Question: Does anyone know why the properties file is not found when bundled into a '.jar'?
The '.jar' runs but encounters a runtime exception when trying to load a 'String'.
Stacktrace when executing: 'Messages.getString("ui.frameTitle")' ..
'''
Caused by: java.util.MissingResourceException:
Can't find bundle for base name com.justc0de.tools.messages, locale en_US
at java.util.ResourceBundle.throwMissingResourceException(ResourceBundle.java:1525)
'''
Project directory setup:

This is my class for retrieving strings from the 'properties' file, and 'Messages.java' lives inside 'src/main/java/':
'''
package com.justc0de.tools;
import java.util.MissingResourceException;
import java.util.ResourceBundle;
public class Messages {
private static final String BUNDLE_NAME = "com.justc0de.tools.messages"; //$NON-NLS-1$
private static final ResourceBundle RESOURCE_BUNDLE = ResourceBundle.getBundle(BUNDLE_NAME);
private Messages() {
}
public static String getString(String key) {
try {
return RESOURCE_BUNDLE.getString(key);
} catch (MissingResourceException e) {
return '!' + key + '!';
}
}
}
'''
This is my 'POM.xml' ..
'''
<project
xmlns="http://maven.apache.org/POM/4.0.0"
xmlns:xsi="http://www.w3.org/2001/XMLSchema-instance"
xsi:schemaLocation="http://maven.apache.org/POM/4.0.0 http://maven.apache.org/xsd/maven-4.0.0.xsd">
<modelVersion>4.0.0</modelVersion>
<groupId>app</groupId>
<artifactId>app</artifactId>
<version>0.1</version>
<name>app</name>
<description>app_packaged</description>
<packaging>jar</packaging>
<properties>
<project.build.sourceEncoding>UTF-8</project.build.sourceEncoding>
</properties>
<build>
<sourceDirectory>src</sourceDirectory>
<resources>
<resource>
<directory>src</directory>
<excludes>
<exclude>**/*.java</exclude>
</excludes>
</resource>
</resources>
<plugins>
<plugin>
<artifactId>maven-assembly-plugin</artifactId>
<version>2.4</version>
<configuration>
<descriptors>
<descriptor>src/assembly/assembly.xml</descriptor>
</descriptors>
</configuration>
<executions>
<execution>
<id>make-assembly</id> <!-- this is used for inheritance merges -->
<phase>verify</phase> <!-- bind to the verify phase, to execute after package phase -->
<goals>
<goal>single</goal>
</goals>
</execution>
</executions>
</plugin>
<plugin>
<groupId>org.codehaus.mojo</groupId>
<artifactId>appassembler-maven-plugin</artifactId>
<version>1.7</version>
<configuration>
<programs>
<program>
<mainClass>com.justc0de.game.Main</mainClass>
<id>thegame</id>
</program>
</programs>
<repositoryName>lib</repositoryName>
<repositoryLayout>flat</repositoryLayout>
<assembleDirectory>${project.build.directory}/${project.artifactId}</assembleDirectory>
</configuration>
<executions>
<execution>
<id>prepare-assembly</id> <!-- this is used for inheritance merges -->
<phase>package</phase> <!-- bind to the package phase -->
<goals>
<goal>assemble</goal>
</goals>
</execution>
</executions>
</plugin>
</plugins>
</build>
<dependencies>
<dependency>
<groupId>org.jogamp.gluegen</groupId>
<artifactId>gluegen-rt-main</artifactId>
<version>2.1.5-01</version>
<scope>compile</scope>
</dependency>
</dependencies>
</project>
'''
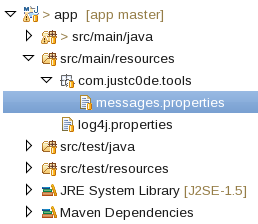
Answer: This did the trick ..
'''
<resource>
<directory>src/main/resources</directory>
<excludes>
<exclude>**/*.java</exclude>
</excludes>
</resource>
'''